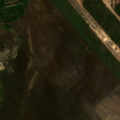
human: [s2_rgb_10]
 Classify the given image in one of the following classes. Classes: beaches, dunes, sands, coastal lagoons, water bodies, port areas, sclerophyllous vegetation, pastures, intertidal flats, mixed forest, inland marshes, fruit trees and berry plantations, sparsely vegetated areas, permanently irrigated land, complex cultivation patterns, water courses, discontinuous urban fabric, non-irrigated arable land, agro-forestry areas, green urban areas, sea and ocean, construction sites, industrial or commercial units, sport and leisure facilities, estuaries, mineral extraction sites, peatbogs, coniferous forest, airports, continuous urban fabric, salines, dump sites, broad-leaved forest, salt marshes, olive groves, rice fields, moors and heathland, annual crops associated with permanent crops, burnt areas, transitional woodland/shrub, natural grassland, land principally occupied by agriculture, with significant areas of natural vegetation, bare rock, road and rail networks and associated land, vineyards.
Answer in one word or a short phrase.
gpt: non-irrigated arable land, pastures, transitional woodland/shrub